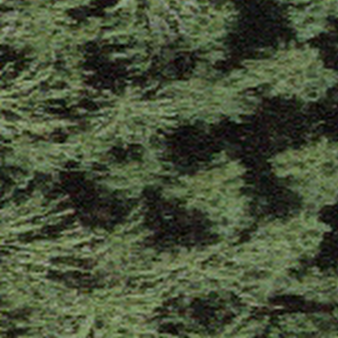
Label: other